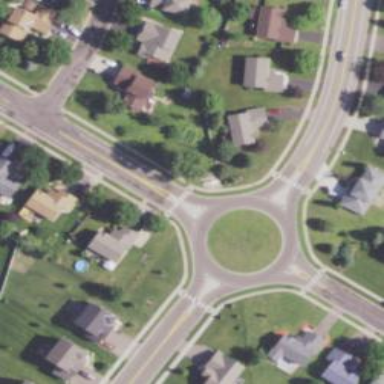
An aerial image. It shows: Tertiary road with asphalt surface leading to roundabout junction.